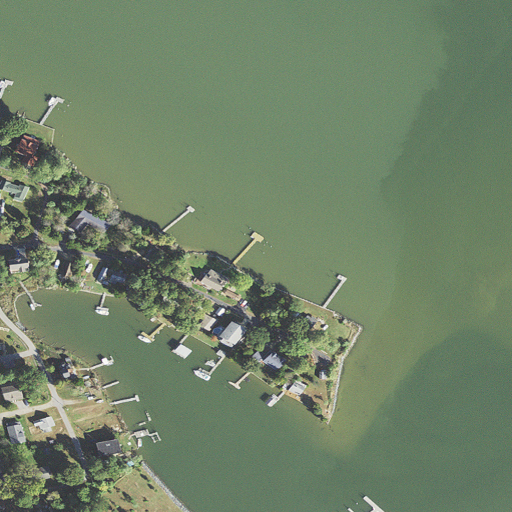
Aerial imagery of bar in Maryland named Long Bar containing open water, low intensity development, open development, high intensity development, and herbaceous wetlands